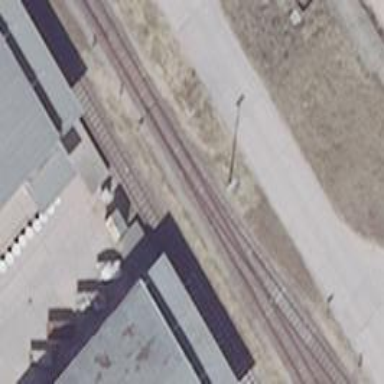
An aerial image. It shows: Railway switch.